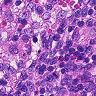
Metastatic tissue present: no